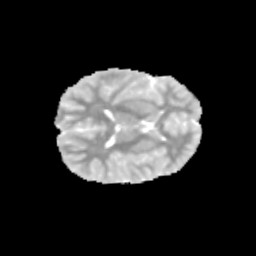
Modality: MD
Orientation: axial
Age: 11
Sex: female
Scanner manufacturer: siemens
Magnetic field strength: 3 T
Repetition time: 3.8 s
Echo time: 0.07 s